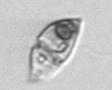
Label: Amphidinium